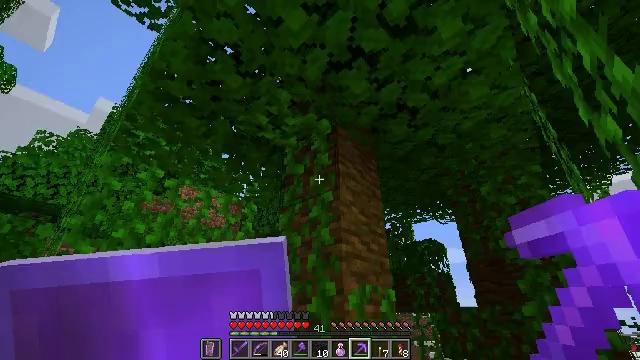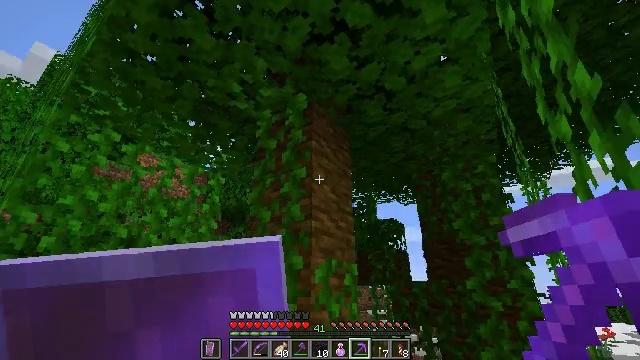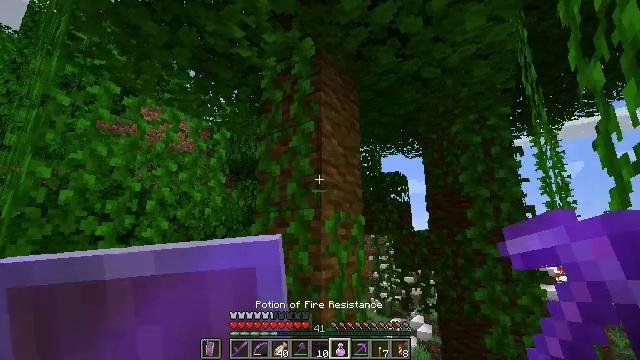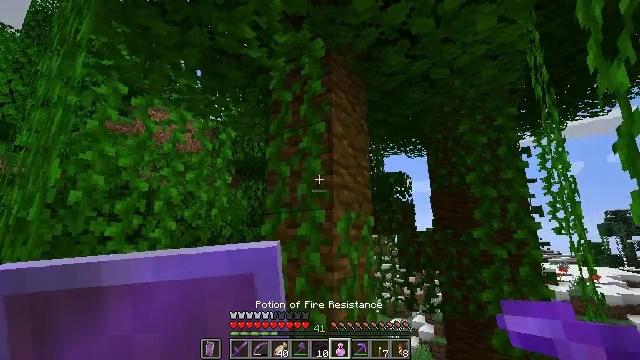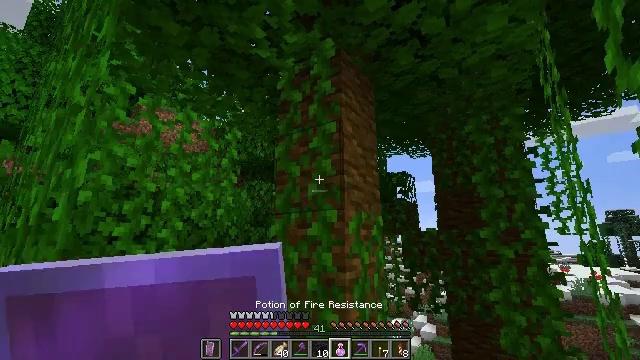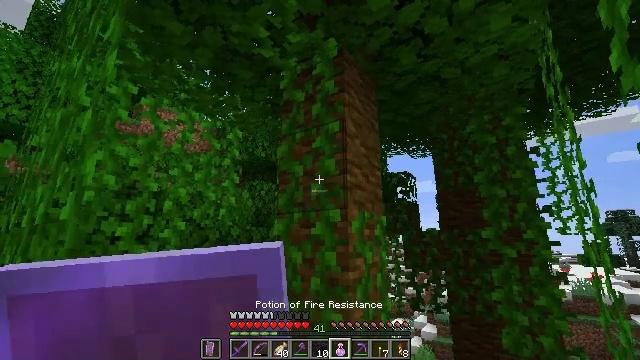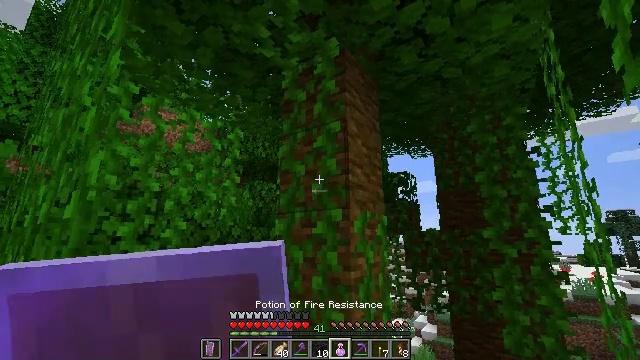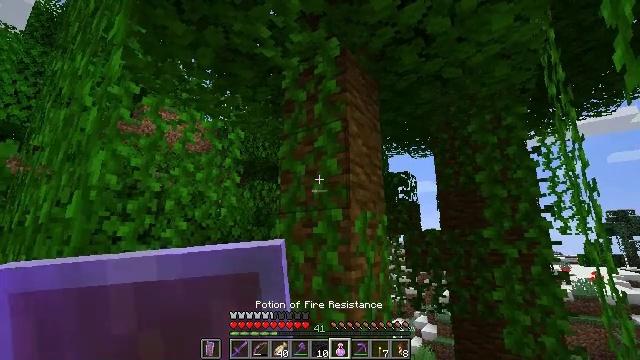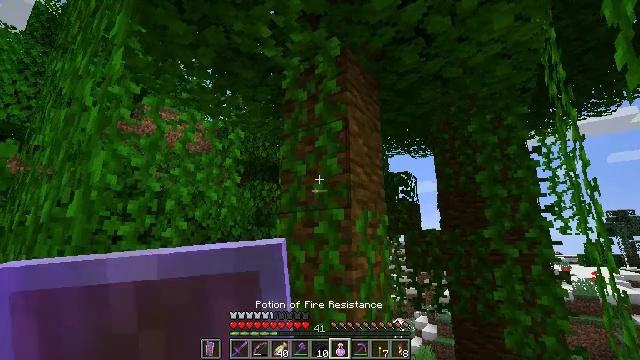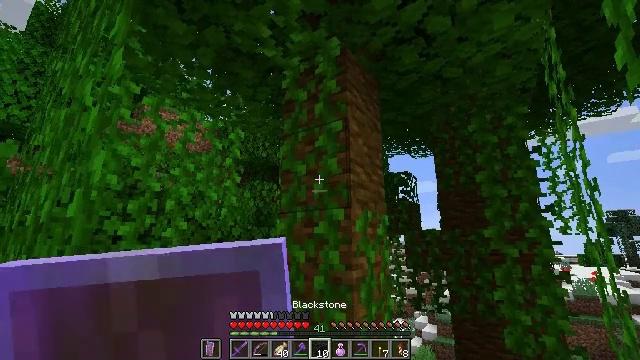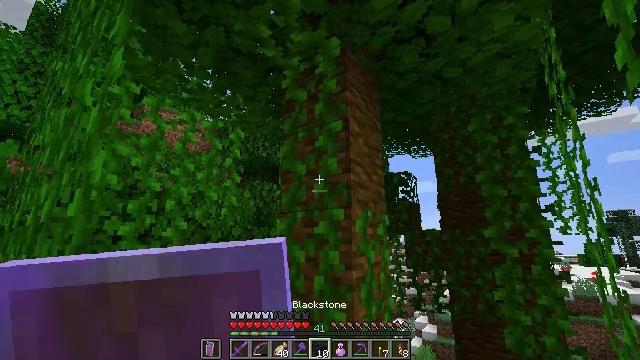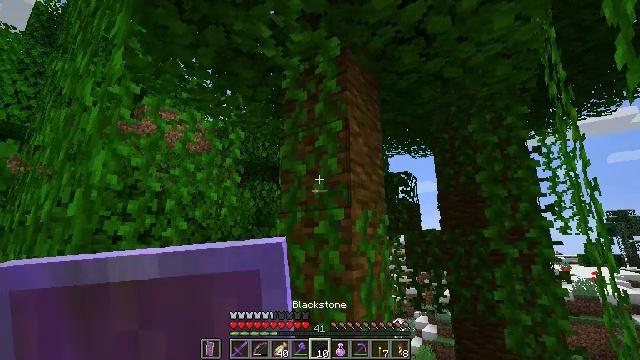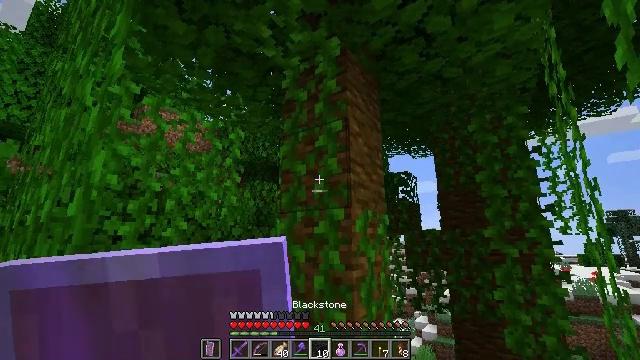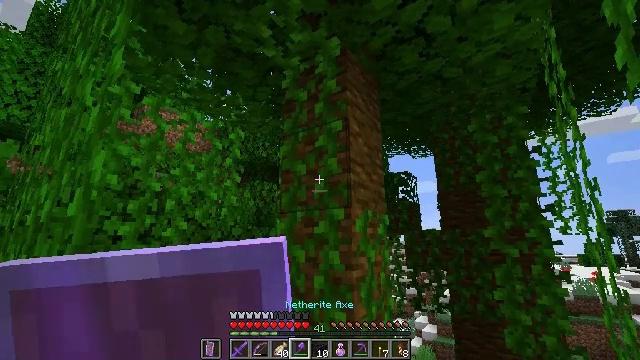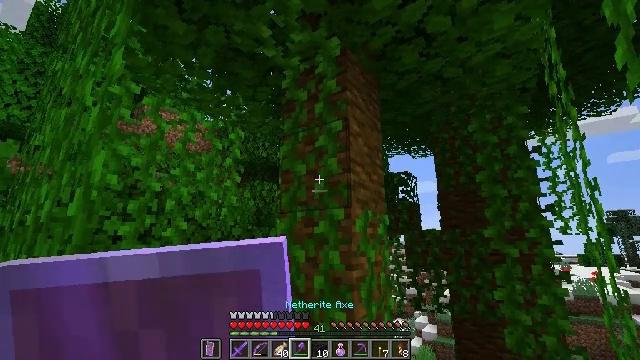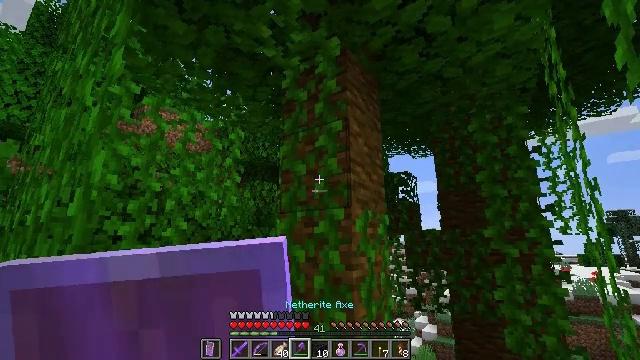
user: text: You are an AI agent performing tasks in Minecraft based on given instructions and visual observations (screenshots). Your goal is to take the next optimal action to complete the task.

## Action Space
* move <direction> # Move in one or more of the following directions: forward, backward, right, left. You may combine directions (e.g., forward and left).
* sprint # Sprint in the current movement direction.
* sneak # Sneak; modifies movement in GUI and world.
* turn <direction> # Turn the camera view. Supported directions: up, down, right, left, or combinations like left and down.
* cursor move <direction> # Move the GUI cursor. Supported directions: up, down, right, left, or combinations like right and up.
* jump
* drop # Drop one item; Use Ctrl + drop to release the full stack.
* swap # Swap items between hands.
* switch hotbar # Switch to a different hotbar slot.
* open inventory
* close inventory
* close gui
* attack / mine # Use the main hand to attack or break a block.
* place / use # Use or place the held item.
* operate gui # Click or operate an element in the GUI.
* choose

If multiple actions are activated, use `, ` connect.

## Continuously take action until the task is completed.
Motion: motion action
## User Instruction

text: Harvest vines off the surface.
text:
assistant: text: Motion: move left
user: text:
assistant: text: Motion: move left, turn down
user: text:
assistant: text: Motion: no_op
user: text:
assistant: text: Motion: no_op
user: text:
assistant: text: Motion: no_op
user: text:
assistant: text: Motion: no_op
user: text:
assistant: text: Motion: no_op
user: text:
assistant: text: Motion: no_op
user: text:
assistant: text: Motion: no_op
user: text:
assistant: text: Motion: no_op
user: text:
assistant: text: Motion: no_op
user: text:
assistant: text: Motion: no_op
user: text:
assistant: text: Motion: no_op
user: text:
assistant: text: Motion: no_op
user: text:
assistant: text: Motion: no_op
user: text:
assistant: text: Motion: no_op
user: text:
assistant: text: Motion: no_op
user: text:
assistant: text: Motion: no_op
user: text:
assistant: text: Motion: move forward
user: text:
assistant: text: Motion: move forward
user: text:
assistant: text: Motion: move forward
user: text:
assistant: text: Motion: move forward
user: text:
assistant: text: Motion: move forward, attack / mine
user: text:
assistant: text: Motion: move forward, attack / mine
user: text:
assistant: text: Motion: move forward, attack / mine
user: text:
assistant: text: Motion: move forward, attack / mine
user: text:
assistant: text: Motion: move forward, attack / mine
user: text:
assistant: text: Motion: attack / mine
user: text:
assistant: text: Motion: attack / mine
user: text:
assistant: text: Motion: attack / mine